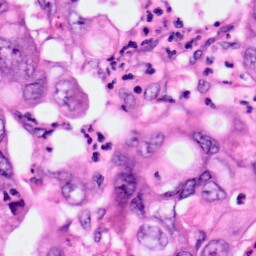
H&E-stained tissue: Pancreatic